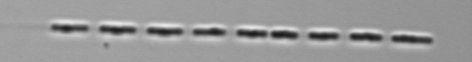
Label: Skeletonema